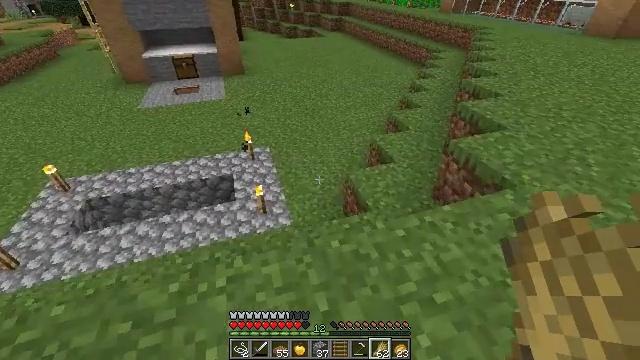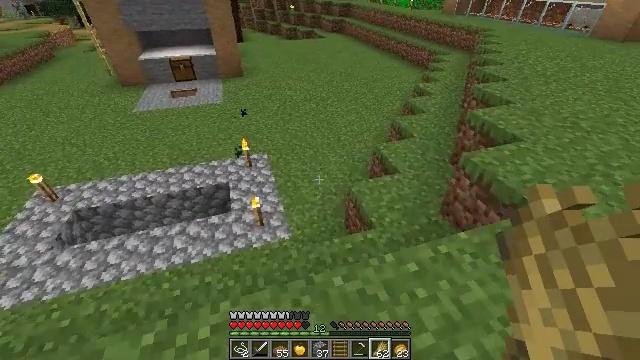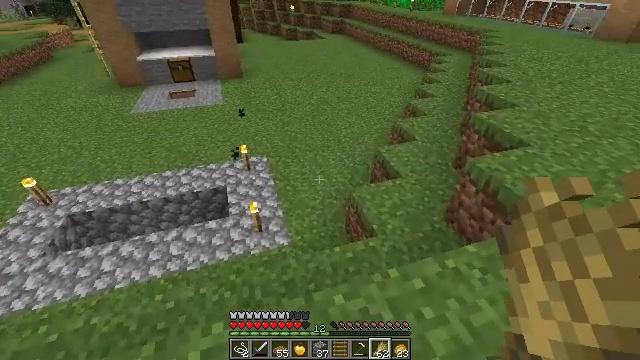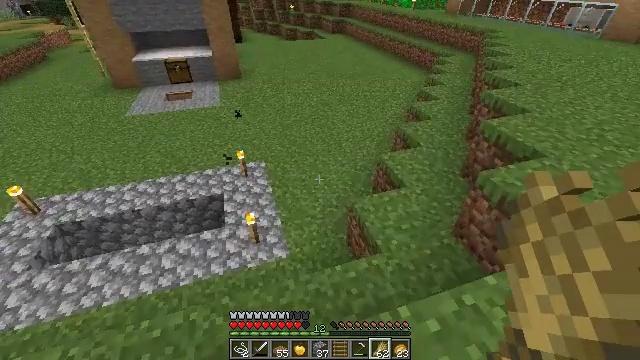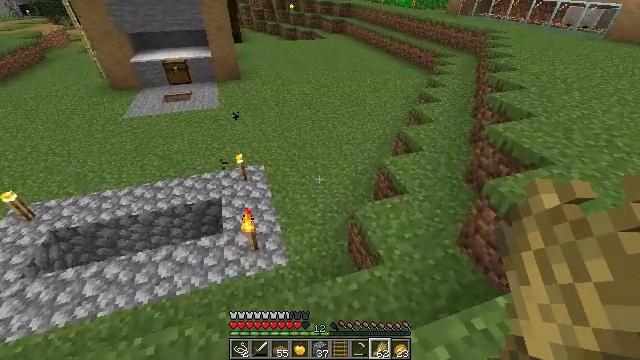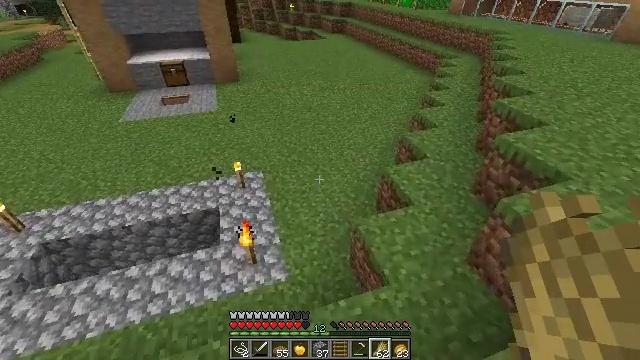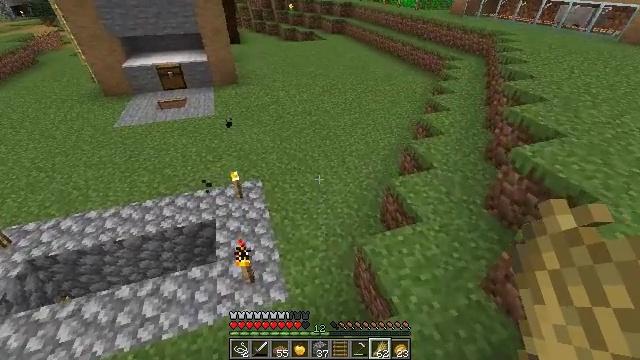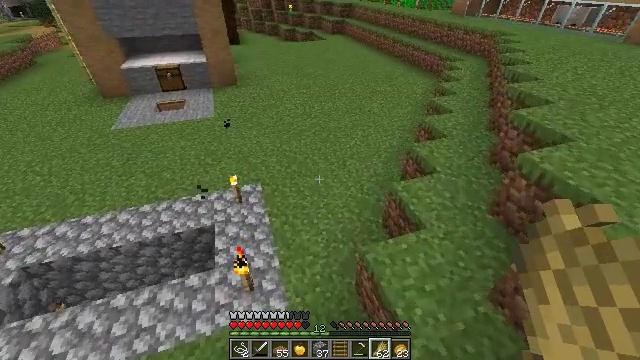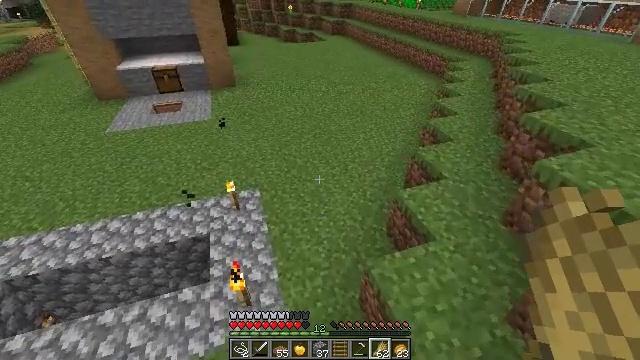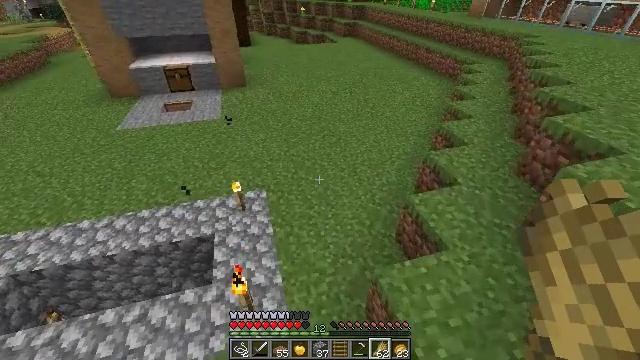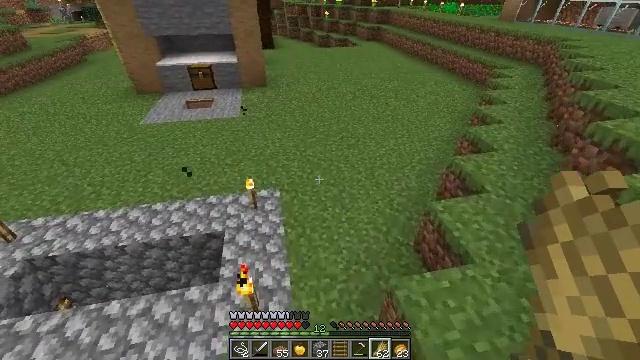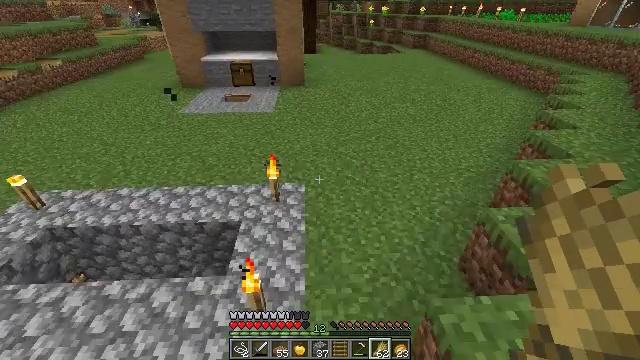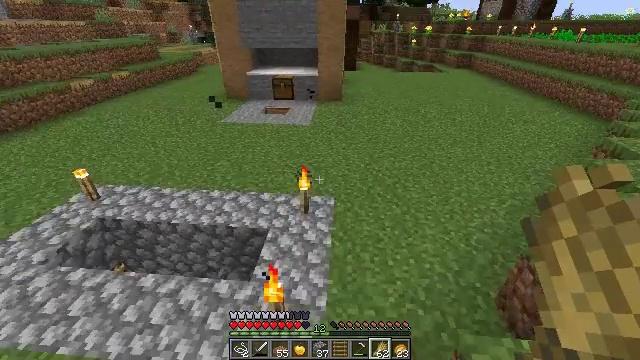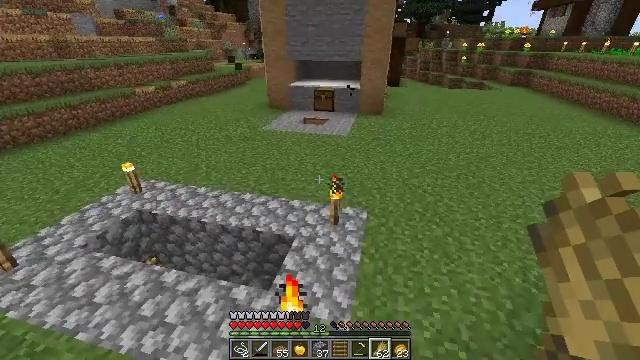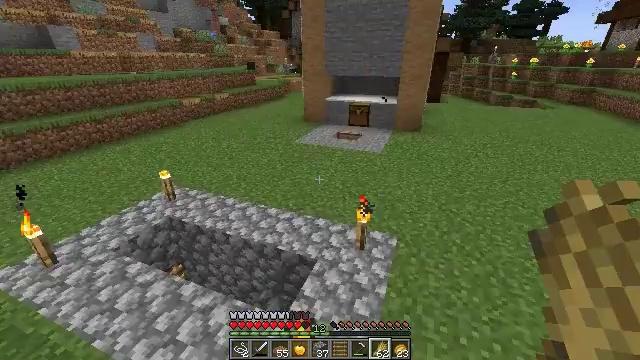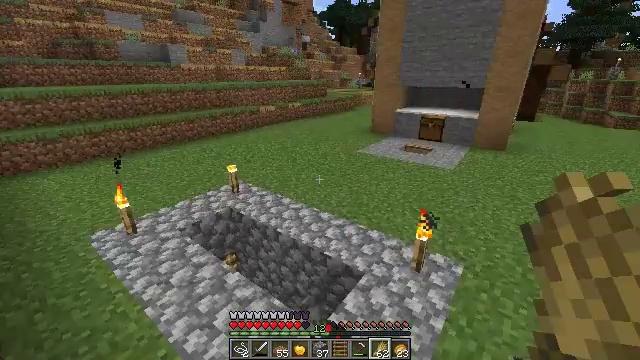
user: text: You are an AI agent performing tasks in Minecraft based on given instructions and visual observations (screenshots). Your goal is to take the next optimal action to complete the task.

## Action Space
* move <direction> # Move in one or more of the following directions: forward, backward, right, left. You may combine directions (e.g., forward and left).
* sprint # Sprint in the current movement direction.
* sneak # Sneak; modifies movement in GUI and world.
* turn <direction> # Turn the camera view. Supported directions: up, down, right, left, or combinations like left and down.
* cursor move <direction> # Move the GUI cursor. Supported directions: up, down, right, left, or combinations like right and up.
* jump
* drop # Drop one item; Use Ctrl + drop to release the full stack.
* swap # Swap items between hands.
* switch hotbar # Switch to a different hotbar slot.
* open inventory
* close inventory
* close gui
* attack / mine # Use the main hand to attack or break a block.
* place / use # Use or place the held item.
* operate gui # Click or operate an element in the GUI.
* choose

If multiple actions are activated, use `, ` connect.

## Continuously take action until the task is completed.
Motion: motion action
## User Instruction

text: Attack the jungle trapdoor to recycle it.
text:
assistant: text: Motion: move forward
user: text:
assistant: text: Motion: move forward
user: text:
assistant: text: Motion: move forward
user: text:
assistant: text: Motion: move forward
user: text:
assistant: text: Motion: move forward
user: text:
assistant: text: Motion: move forward
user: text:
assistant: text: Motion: move forward
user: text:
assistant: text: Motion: move forward
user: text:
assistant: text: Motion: move forward, turn left
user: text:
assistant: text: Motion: move forward, turn left
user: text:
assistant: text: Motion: move forward, turn left and up
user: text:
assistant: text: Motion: move forward, turn left and up
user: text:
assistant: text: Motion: move forward, turn left and up
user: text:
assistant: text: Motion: turn left and up
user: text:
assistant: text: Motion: turn left and up
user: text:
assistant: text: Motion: turn left and up
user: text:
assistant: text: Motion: turn left and up
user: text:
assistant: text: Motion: turn left and up
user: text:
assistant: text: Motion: turn left and up
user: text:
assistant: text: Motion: turn left and up
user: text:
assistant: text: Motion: turn left and up
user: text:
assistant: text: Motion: turn left and up
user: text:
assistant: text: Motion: turn left
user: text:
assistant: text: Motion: turn left and up
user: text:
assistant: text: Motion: turn left and up
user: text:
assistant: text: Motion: turn left and up
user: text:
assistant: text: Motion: turn left and up
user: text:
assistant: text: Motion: turn left and up
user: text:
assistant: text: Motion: no_op
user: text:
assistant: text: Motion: turn left